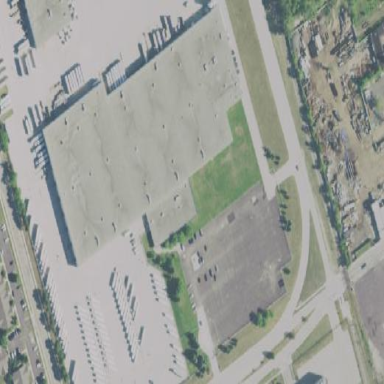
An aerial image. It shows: Industrial building.